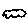
Label: cloud